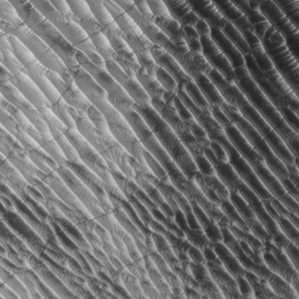
Label: frost